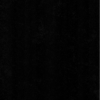
Label: dusty